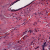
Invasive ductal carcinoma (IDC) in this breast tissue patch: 1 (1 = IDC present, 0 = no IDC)